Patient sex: M
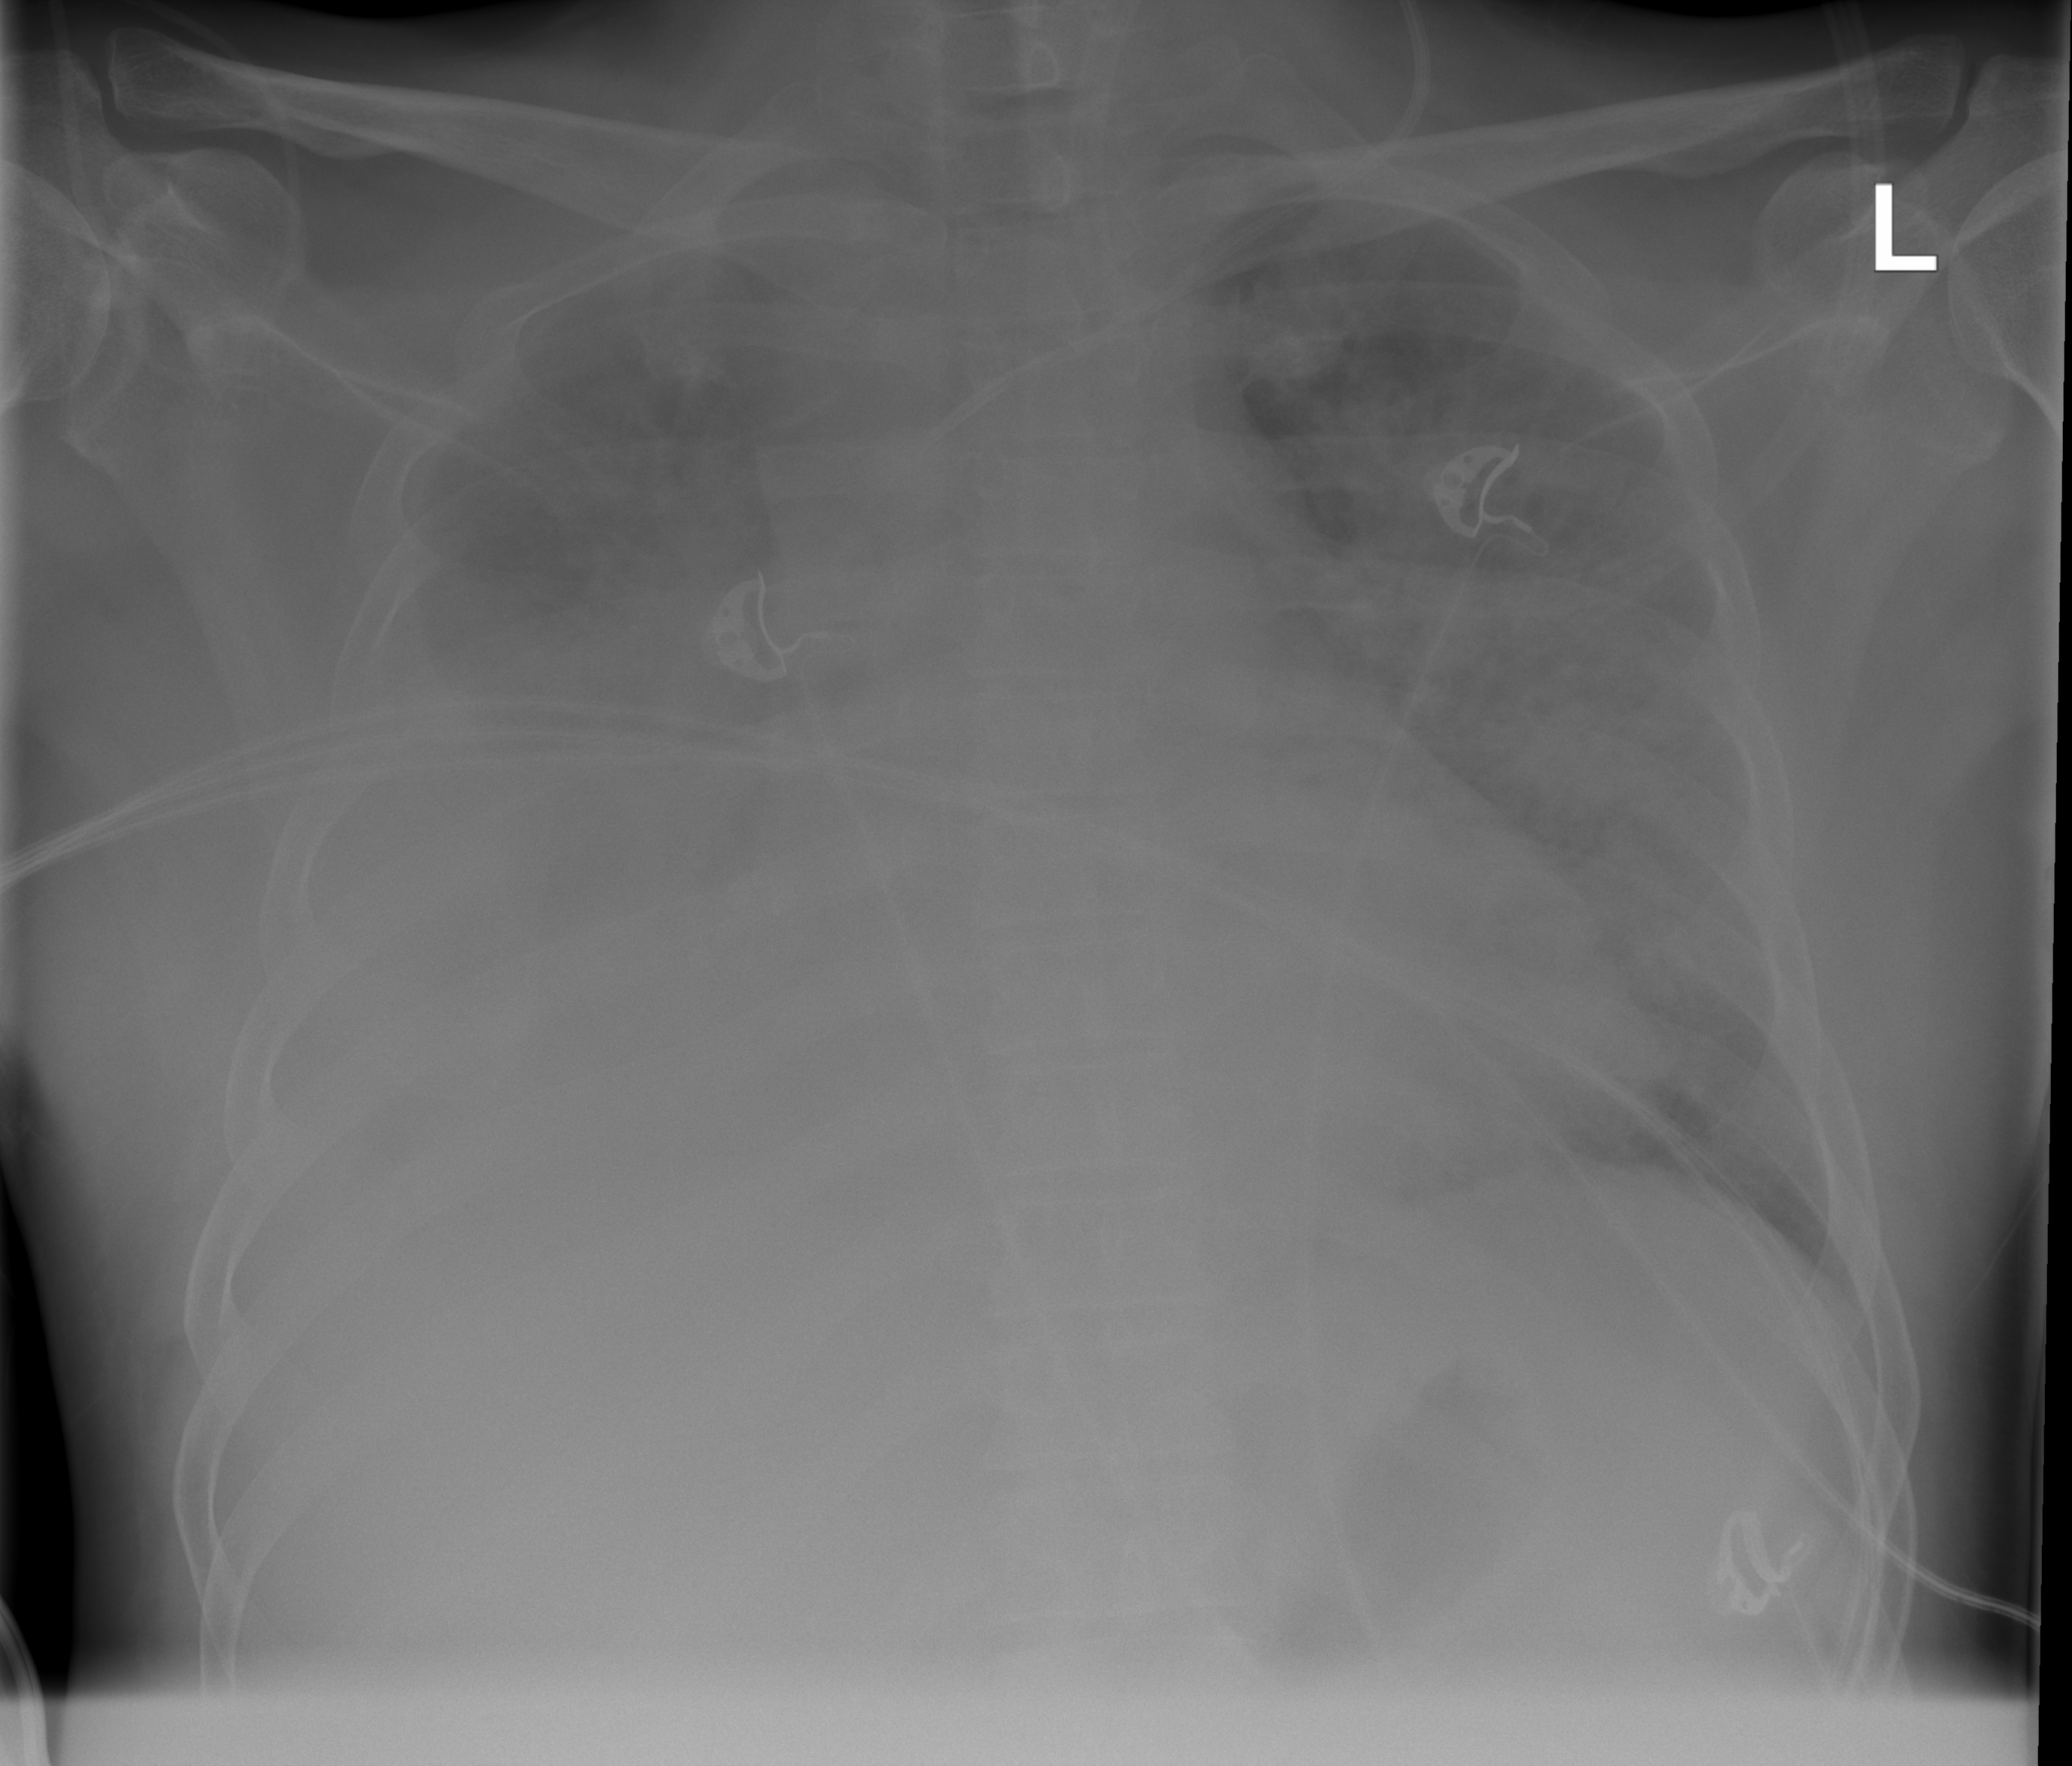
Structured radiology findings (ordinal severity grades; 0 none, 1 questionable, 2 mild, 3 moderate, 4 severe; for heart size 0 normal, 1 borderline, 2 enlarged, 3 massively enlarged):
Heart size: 2
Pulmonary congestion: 2
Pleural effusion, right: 3
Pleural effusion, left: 0
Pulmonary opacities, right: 0
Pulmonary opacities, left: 0
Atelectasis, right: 3
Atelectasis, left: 3